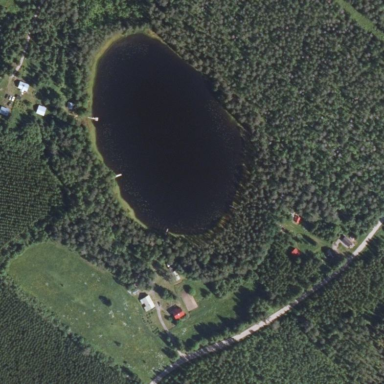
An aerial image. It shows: Serene lake.